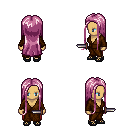
a pixel art fantasy rpg character, female body template, human, tanned skin, brown robe, red pants, pink extra-long hairstyle, ghillies, dagger, four views (front, back, left, right), 2x2 character sprite sheet, small pixel art, hard edges, no anti-aliasing